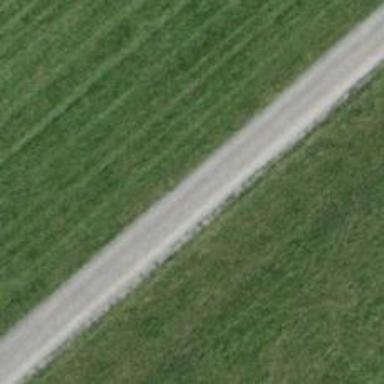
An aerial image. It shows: Track with compacted grade2 surface.